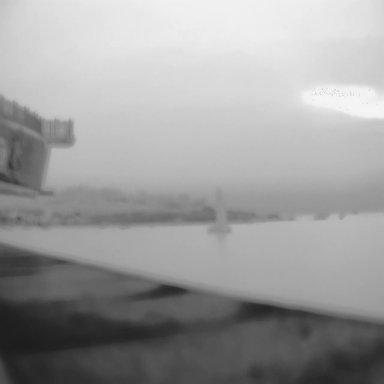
There is a sailboat in the infrared image.